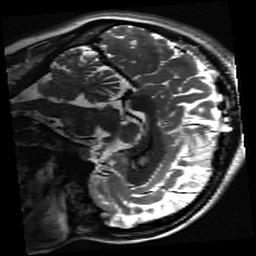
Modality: inplaneT2
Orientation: sagittal